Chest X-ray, AP view. Patient: 18 years old, sex F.
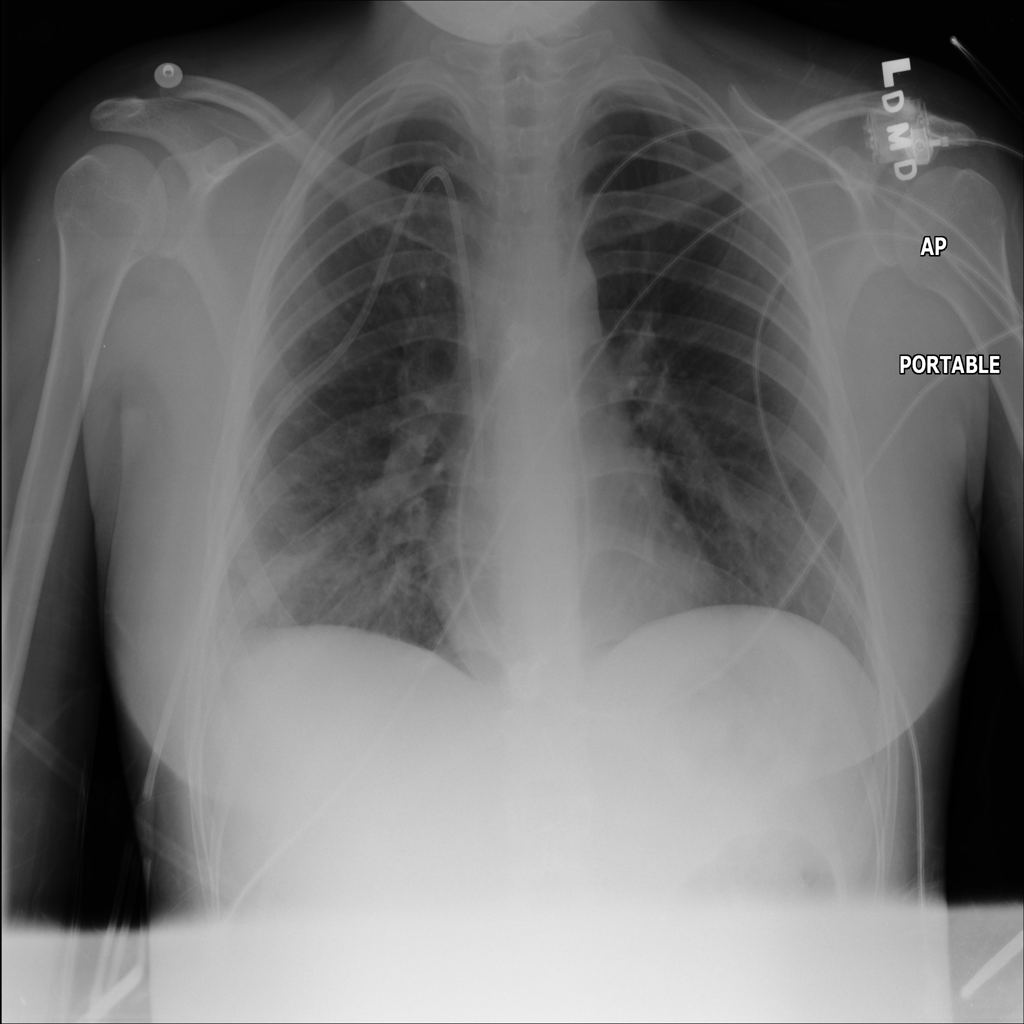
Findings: Atelectasis